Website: apple
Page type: billing-address
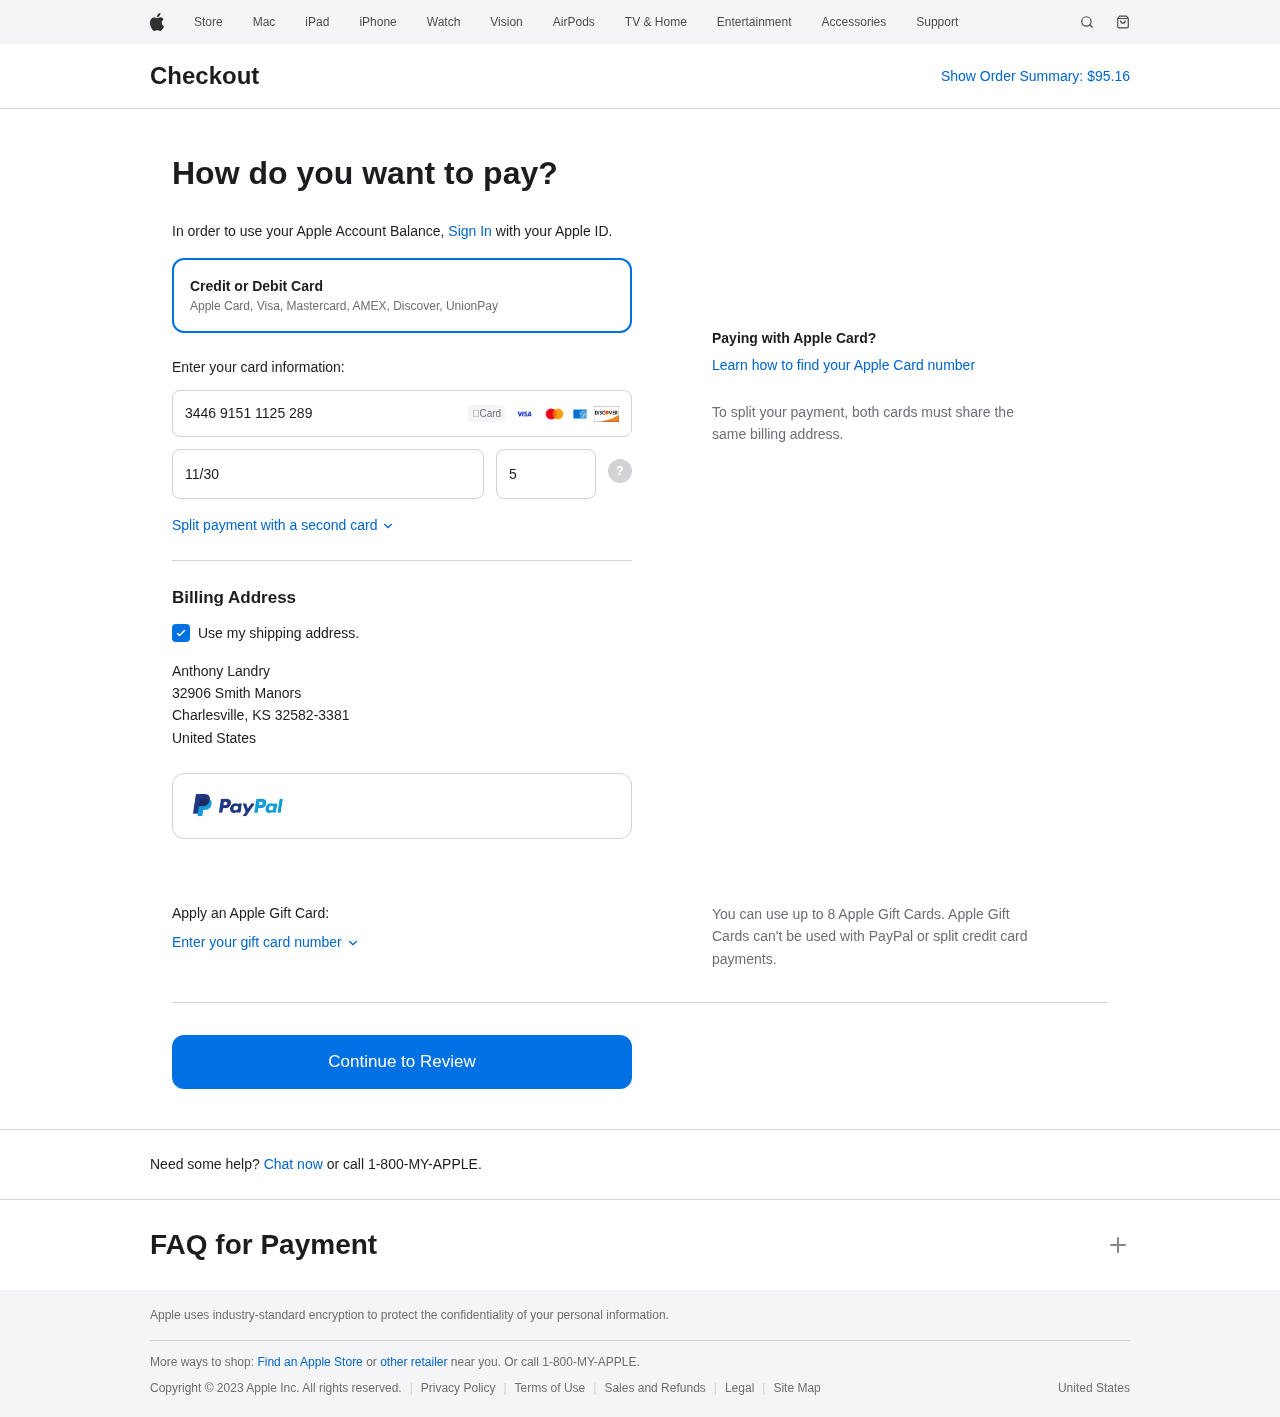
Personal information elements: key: PII_CARD_CVV
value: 5976
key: PII_CARD_EXPIRY
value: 11/30
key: PII_CARD_NUMBER
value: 3446 9151 1125 289
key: PII_CITY
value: Charlesville
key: PII_COUNTRY
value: United States
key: PII_FULLNAME
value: Anthony Landry
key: PII_POSTCODE_FULL
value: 32582-3381
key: PII_STATE_ABBR
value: KS
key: PII_STREET
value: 32906 Smith Manors
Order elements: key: ORDER_TOTAL
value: $95.16